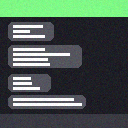
Screen state: on